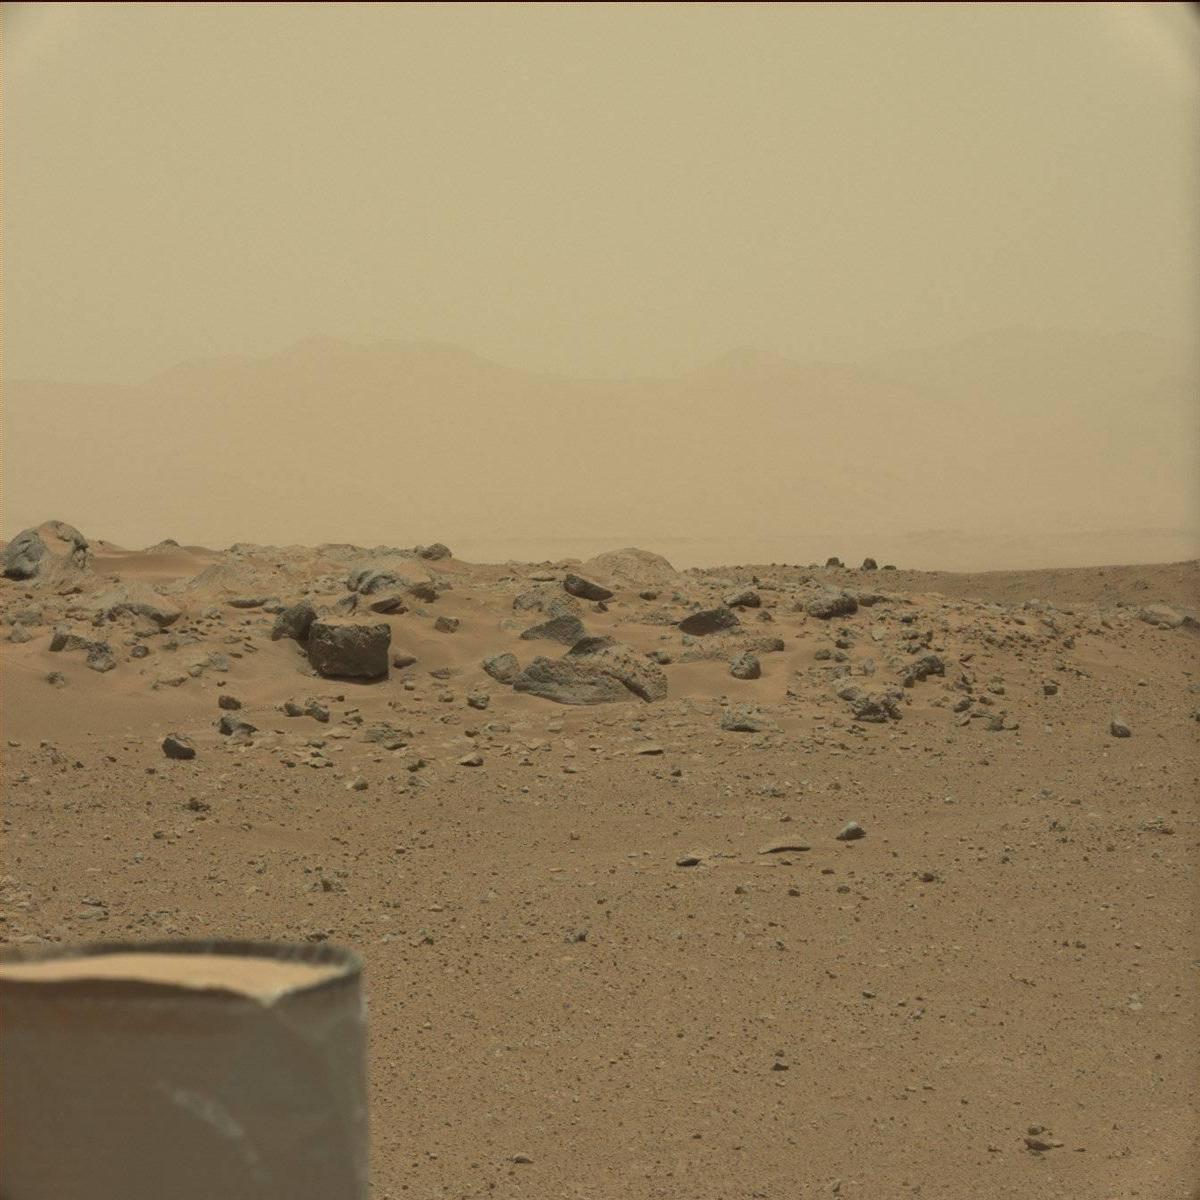
Terrain classes present: Bedrock, Ridge, Rock, Rover, Sand / Soil, Sky